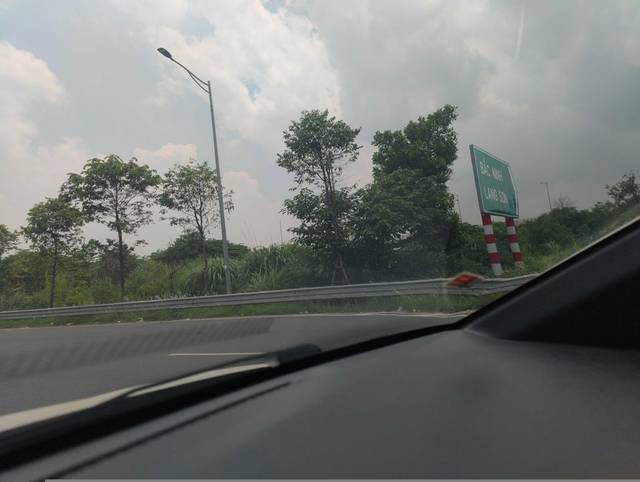
Region: Vietnam
Coordinates: 21.011, 105.919